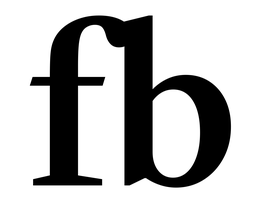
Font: LibreCaslonText_SemiBold